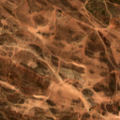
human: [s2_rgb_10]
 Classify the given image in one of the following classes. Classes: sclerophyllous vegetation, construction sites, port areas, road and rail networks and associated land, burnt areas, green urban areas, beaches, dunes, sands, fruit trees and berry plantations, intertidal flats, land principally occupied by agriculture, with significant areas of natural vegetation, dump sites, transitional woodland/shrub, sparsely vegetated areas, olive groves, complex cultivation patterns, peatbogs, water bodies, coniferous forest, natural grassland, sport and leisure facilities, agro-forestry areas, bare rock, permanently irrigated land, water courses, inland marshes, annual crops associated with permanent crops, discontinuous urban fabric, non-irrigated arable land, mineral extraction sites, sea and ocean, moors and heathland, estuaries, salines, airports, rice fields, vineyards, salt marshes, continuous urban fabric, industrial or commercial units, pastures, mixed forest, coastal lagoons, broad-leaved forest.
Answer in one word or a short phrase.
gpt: land principally occupied by agriculture, with significant areas of natural vegetation, broad-leaved forest, sclerophyllous vegetation, transitional woodland/shrub